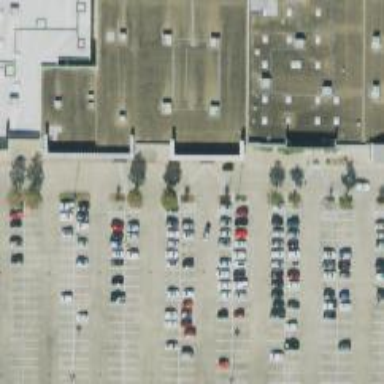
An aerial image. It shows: Parking space.